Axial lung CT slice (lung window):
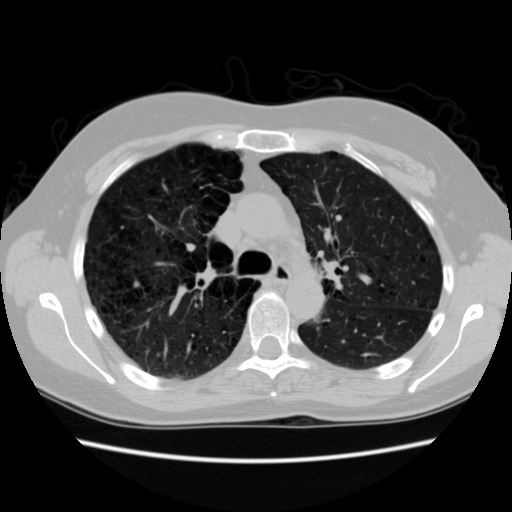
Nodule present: no